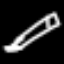
Label: pencil